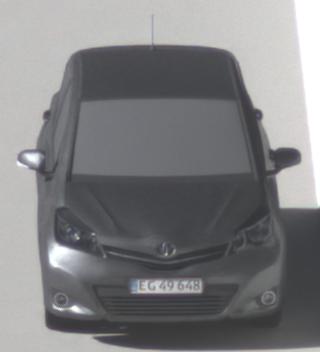
Make: Toyota
Model: Yaris 1.0
Detailed model: Yaris (XP9)
Model produced from: 2009/01
Model produced until: 2010/10
Doors: 3
Color: gray
Road condition: dry road
Daytime: morning or afternoon
Contrast: high contrast